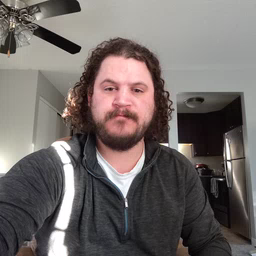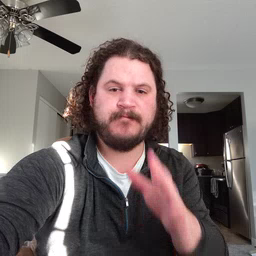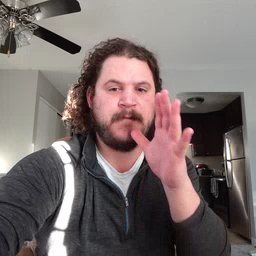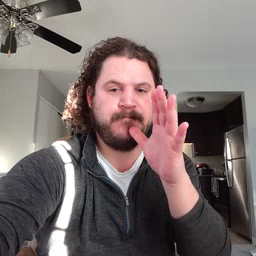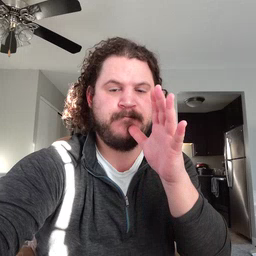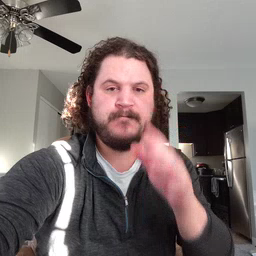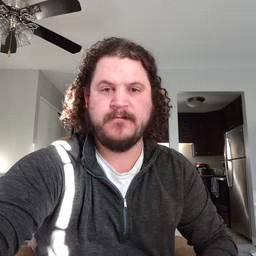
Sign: mom